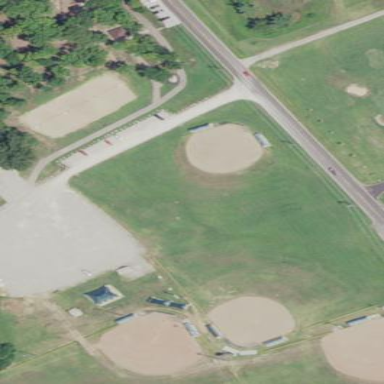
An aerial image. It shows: Baseball pitch for leisure land.